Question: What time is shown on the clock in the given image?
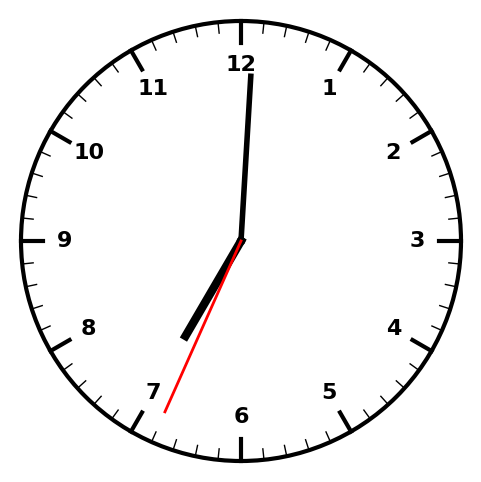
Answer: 07:00:34